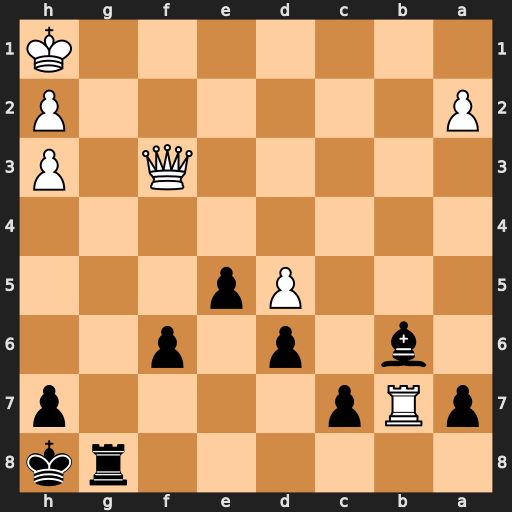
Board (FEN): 6rk/pRp4p/1b1p1p2/3Pp3/8/5Q1P/P6P/7K
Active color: b
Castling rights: -
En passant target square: -
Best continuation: Rg1#